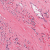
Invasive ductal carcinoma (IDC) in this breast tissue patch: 1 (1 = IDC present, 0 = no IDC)